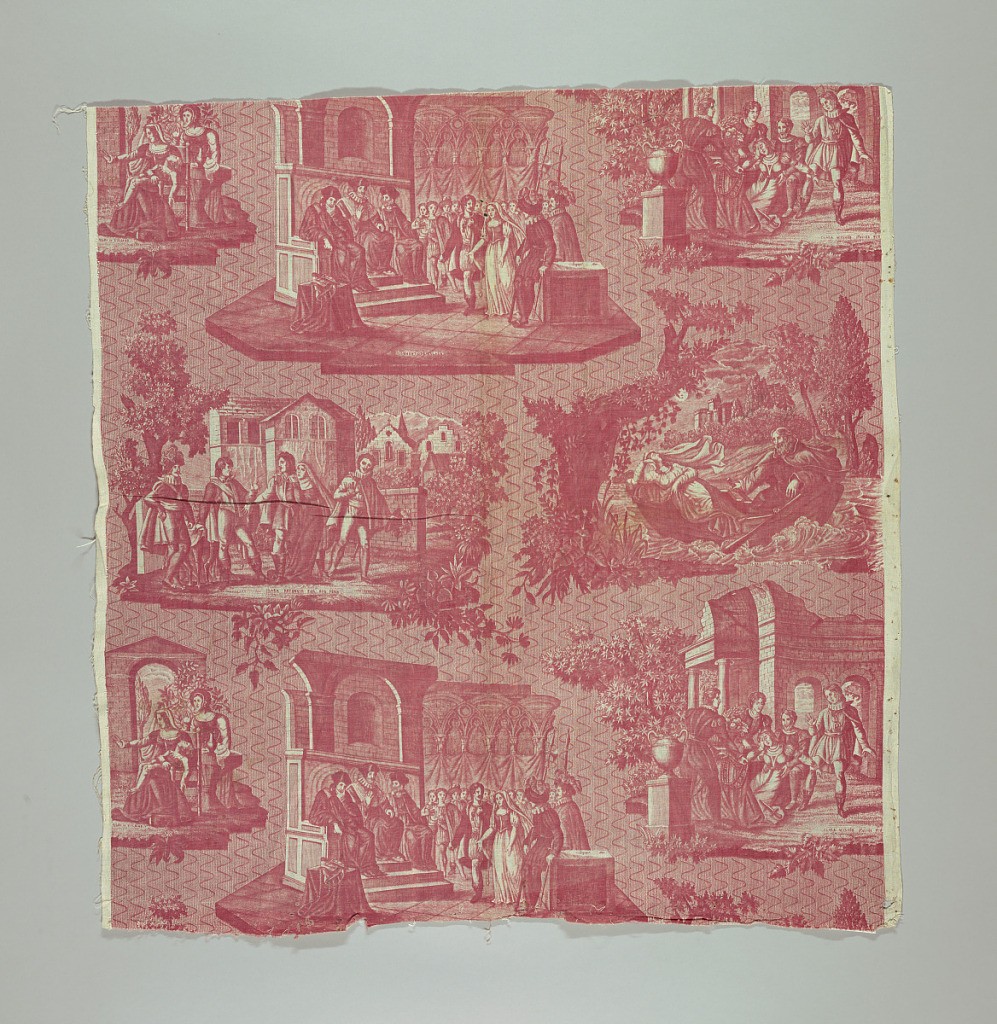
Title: Judgement of Clara
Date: early 19th century
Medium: cotton Technique: roller printed on plain weave
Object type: Textile
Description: Four scenes (all captioned in French) of the story of Clara. One scene would only be complete when lengths were sewn together. In red on white.